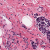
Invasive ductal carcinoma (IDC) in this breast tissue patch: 0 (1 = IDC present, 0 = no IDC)